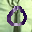
Label: 0